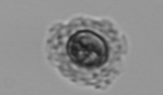
Label: Emiliania_huxleyi